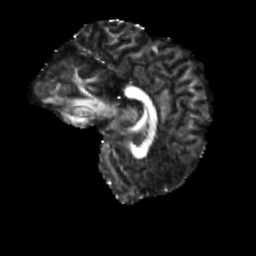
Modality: FA
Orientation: sagittal
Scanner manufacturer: siemens
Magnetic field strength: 3 T
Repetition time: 4 s
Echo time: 0.0594 s